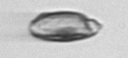
Label: Katodinium_or_Torodinium